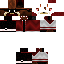
A male human skin with dark skin, wearing brown long hair dressed in a red hoodie and red pants, featuring a closed mouth.